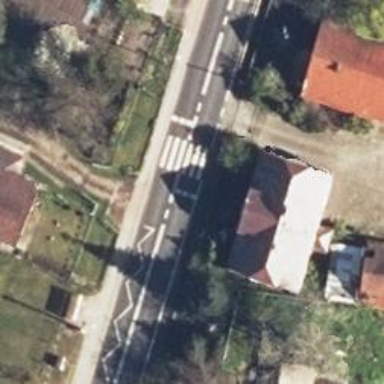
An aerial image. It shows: Zebra crossing on the road.